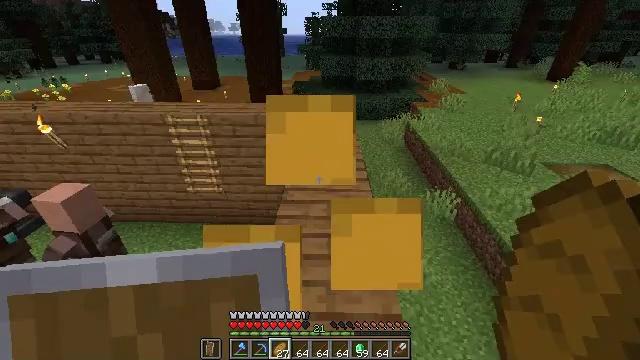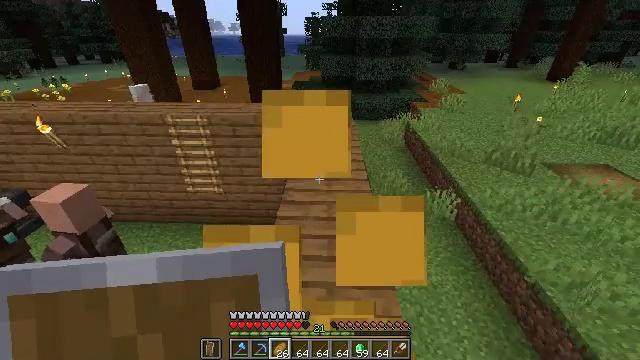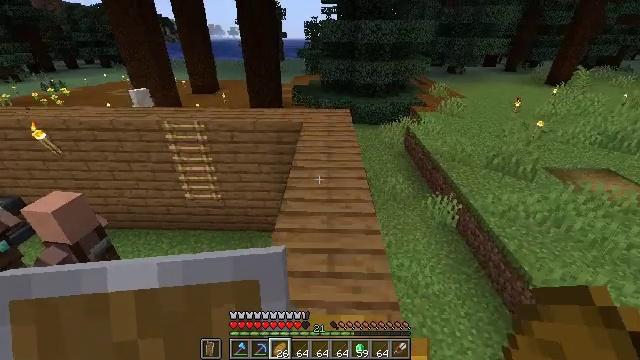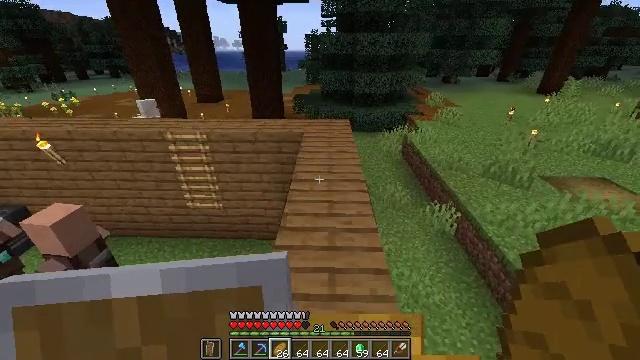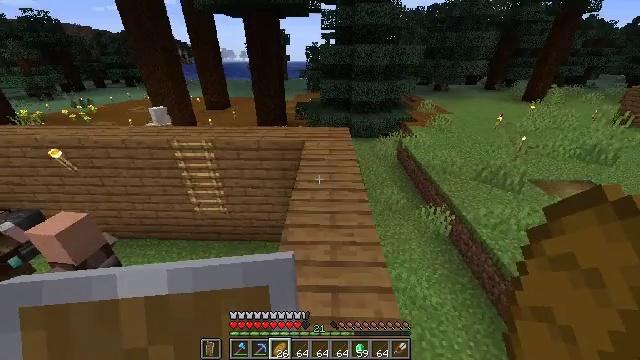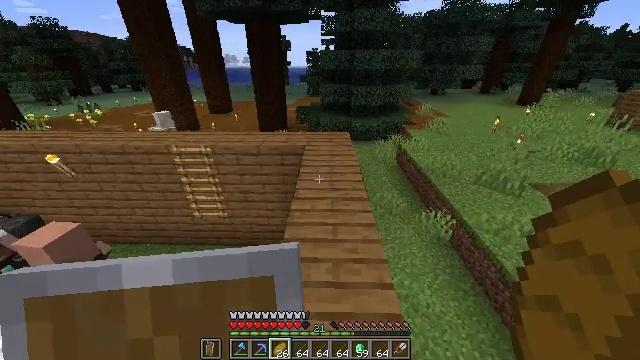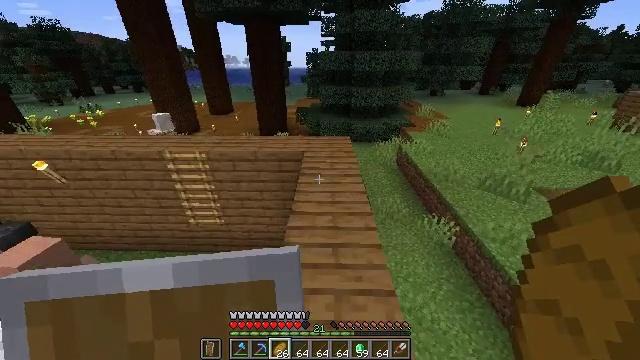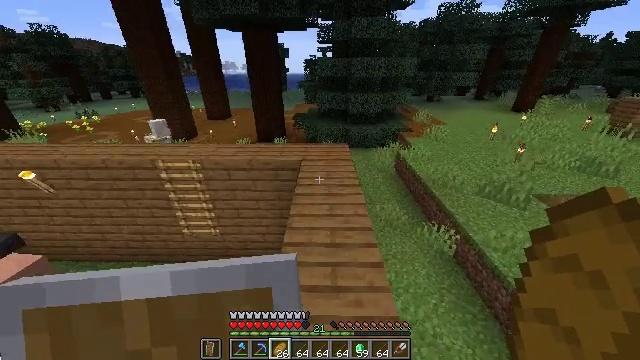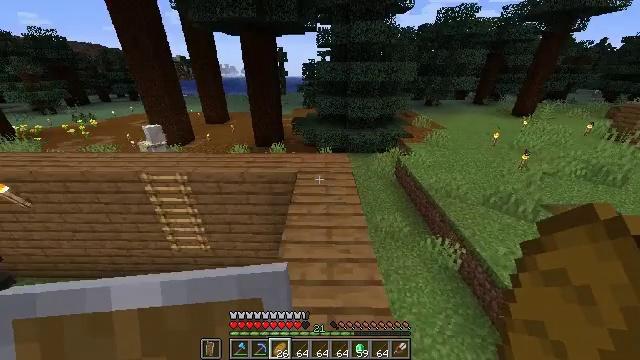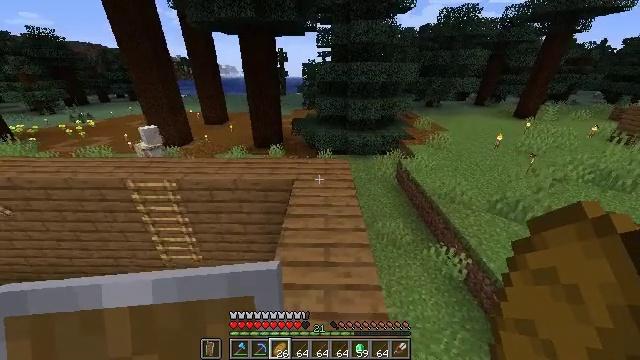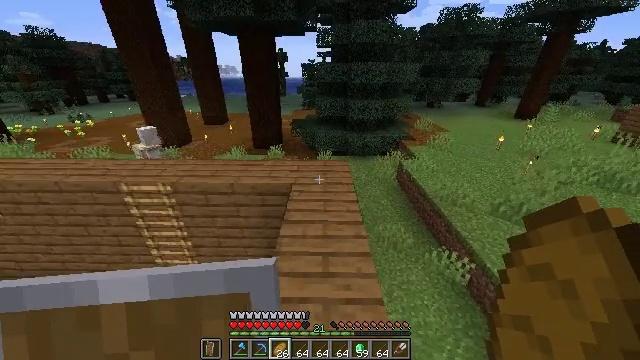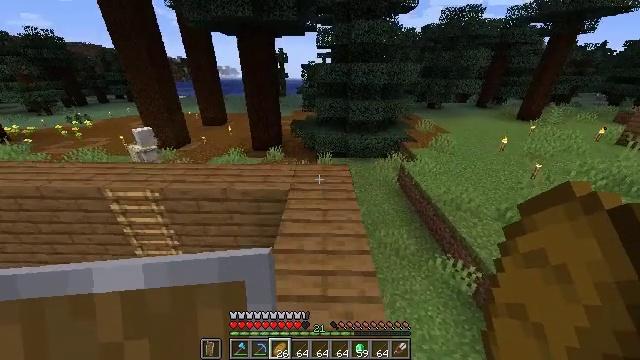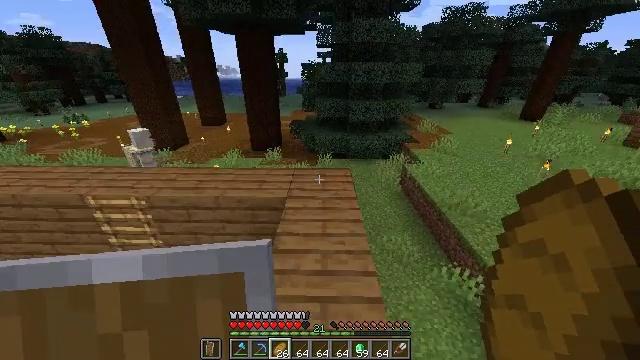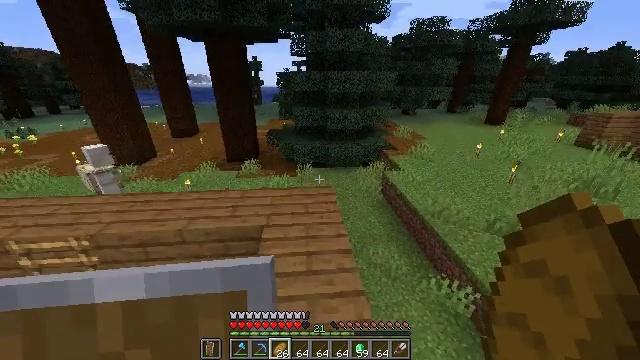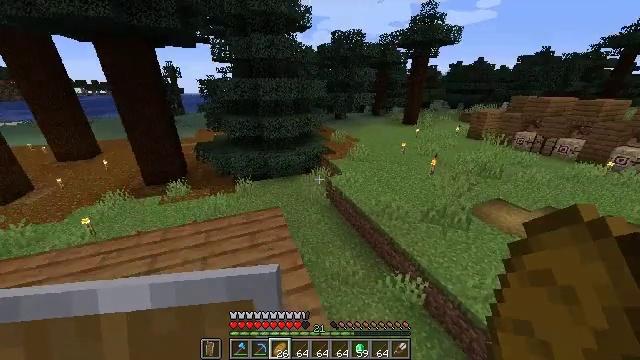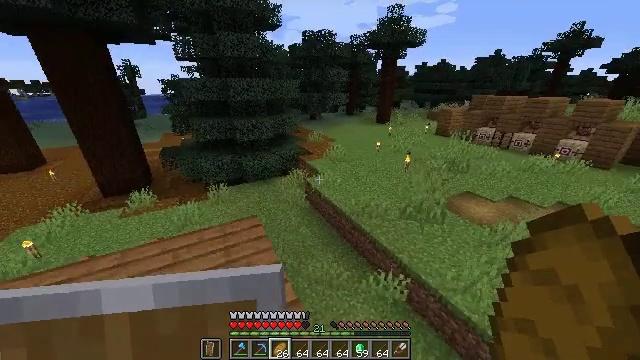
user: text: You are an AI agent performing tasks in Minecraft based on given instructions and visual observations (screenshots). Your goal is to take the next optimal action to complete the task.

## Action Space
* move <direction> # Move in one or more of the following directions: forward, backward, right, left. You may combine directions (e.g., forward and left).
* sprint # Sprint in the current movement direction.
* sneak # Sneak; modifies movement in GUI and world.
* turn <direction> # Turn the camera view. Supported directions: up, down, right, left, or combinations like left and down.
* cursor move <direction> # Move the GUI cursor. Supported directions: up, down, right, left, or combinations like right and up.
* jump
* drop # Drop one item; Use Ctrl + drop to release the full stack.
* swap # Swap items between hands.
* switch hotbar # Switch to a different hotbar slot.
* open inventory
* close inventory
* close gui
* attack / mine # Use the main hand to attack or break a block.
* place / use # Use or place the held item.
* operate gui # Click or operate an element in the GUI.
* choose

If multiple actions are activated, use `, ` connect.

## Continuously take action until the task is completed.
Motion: motion action
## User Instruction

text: Gather the yellow stained glass pane from the structure.
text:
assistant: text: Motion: move forward, sprint, use / place
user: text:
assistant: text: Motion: move forward, sprint, use / place
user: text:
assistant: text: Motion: move forward, sprint, turn up
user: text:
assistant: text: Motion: move forward, sprint
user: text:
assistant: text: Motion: move forward, sprint
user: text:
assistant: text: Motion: move forward, sprint
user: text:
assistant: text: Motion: move forward, sprint, turn up
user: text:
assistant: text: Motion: move forward, sprint
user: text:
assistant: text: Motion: move forward, sprint
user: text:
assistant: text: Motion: move forward, sprint
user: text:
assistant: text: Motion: move forward, sprint
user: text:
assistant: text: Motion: move forward, sprint
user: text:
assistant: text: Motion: move forward, sprint, turn right and up
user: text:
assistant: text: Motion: move forward, sprint, turn right and up
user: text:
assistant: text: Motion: move forward, sprint, turn right
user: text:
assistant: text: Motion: move forward
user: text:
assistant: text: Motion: move forward
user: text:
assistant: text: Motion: move forward
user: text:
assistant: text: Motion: move forward, sprint, turn right and down
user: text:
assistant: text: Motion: move forward, sprint, turn right and down, jump
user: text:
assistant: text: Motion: move forward, sprint, turn right, jump
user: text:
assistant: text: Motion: move forward, sprint, jump
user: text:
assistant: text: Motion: move forward, sprint, jump
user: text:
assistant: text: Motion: move forward, sprint, jump
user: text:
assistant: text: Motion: move forward, sprint, jump
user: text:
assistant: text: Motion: move forward, sprint, jump
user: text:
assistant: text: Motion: move forward, sprint, jump
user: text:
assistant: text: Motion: move forward, sprint, jump
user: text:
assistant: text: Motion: move forward, sprint, jump
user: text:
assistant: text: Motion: move forward, sprint, turn right and up, jump